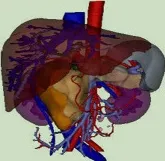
(A-E) The enhanced Computed Tomography (CT) and three-dimensional reconstruction performance of Case 2.
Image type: radiology (ct)